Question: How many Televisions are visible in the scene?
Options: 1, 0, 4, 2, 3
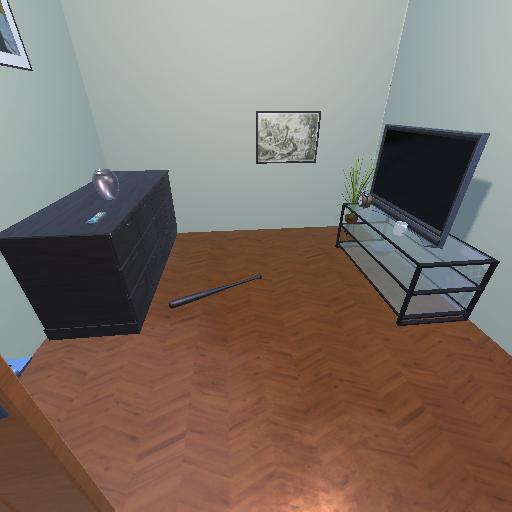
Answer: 1